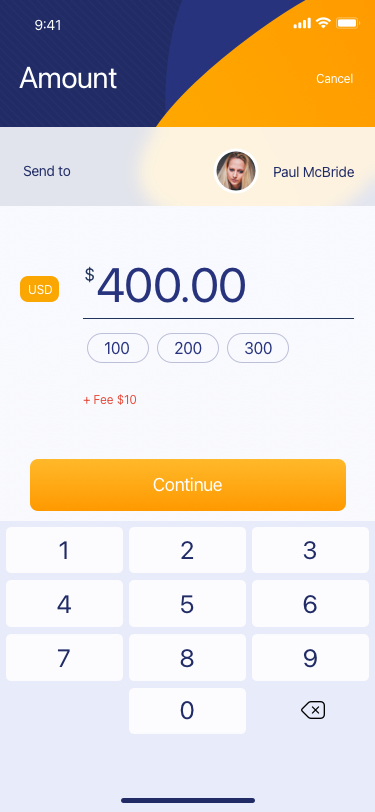
Text in this UI design:
Paul McBride
Send to
 400.00
$
USD
100
200
300
+ Fee $10
Continue
Amount
Cancel